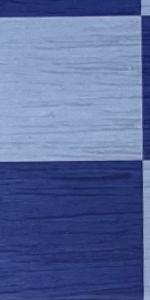
Label: Empty